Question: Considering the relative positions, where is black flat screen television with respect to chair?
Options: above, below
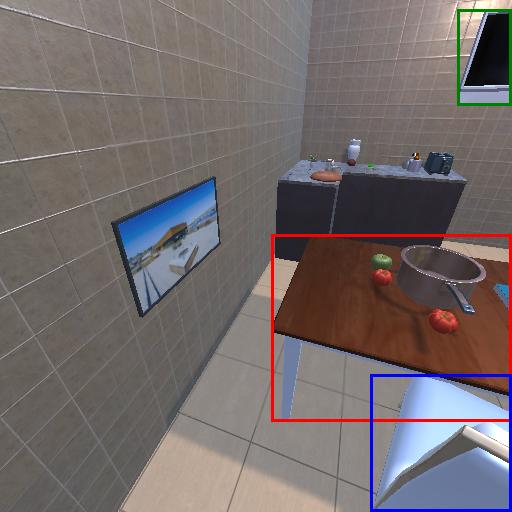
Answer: above